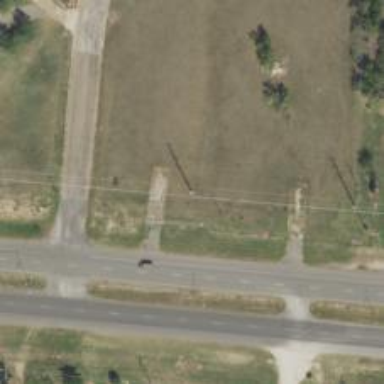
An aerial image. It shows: Power pole.